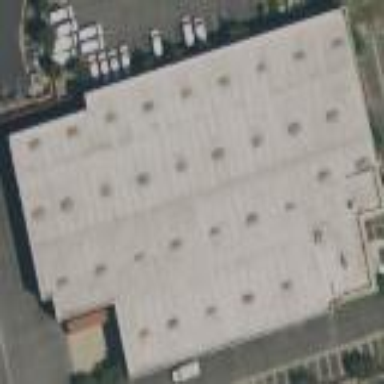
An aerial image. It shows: Warehouse building.